Question: I'm trying to create an "ASP.NET Web Application" project in Visual Studio 2010 but that project type is missing from my File/New/Project dialog:

I believe it should be part of the standard install, and I don't see it available in the Online Templates. How can I get that option?
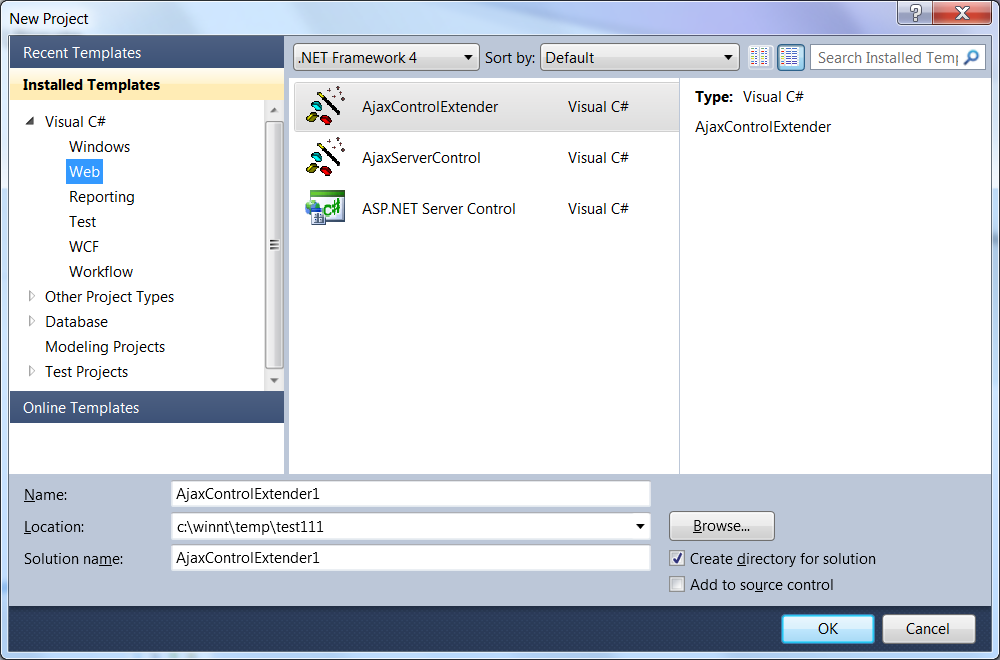
Answer: VERY silly mistake - I neglected to install "Visual Web Developer" as part of my VS installation because I misinterpreted it as the Express edition.